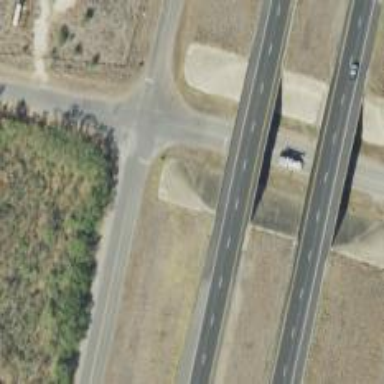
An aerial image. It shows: Motorway bridge.